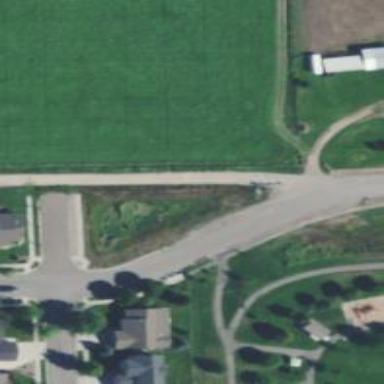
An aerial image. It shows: Unmarked crossing on footway.